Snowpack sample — Snodgrass Mountain, Crested Butte, Colorado (2/4/25, 12:06 PM MST)
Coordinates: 38.923, -106.968
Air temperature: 35 °F
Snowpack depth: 80 cm
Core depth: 80 cm
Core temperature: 32 °F
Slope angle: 14°, slope face: 78°
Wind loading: low
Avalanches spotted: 0
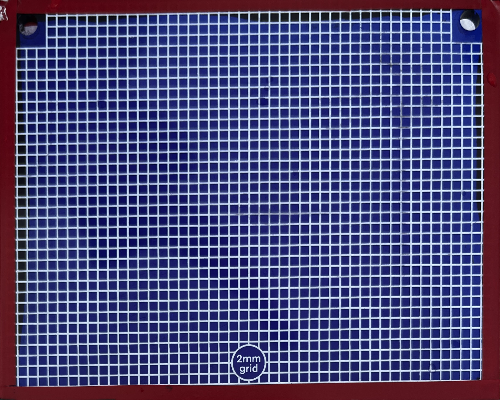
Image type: profile
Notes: No avalanches nearby, unusually warm weather for the last month reported by residents, Collected 25 yards from treeline